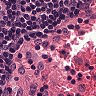
Metastatic tissue present: no